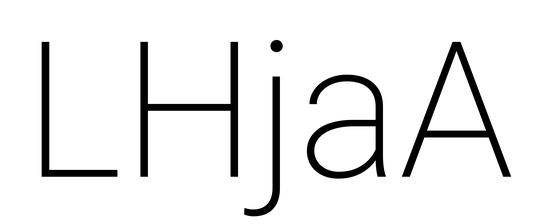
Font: Roboto_ExtraLight